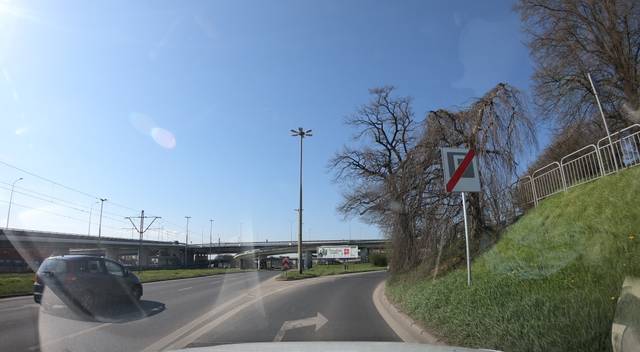
Region: Germany
Coordinates: 53.428, 14.565